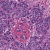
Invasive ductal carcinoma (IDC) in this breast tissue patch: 1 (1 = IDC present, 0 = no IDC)